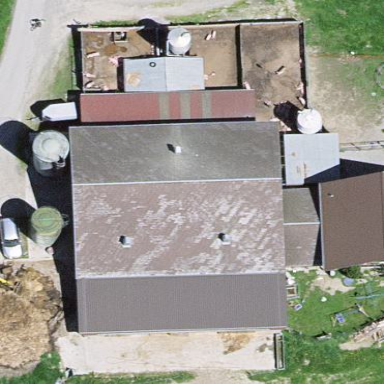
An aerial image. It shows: Farmyard area.